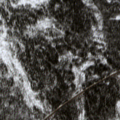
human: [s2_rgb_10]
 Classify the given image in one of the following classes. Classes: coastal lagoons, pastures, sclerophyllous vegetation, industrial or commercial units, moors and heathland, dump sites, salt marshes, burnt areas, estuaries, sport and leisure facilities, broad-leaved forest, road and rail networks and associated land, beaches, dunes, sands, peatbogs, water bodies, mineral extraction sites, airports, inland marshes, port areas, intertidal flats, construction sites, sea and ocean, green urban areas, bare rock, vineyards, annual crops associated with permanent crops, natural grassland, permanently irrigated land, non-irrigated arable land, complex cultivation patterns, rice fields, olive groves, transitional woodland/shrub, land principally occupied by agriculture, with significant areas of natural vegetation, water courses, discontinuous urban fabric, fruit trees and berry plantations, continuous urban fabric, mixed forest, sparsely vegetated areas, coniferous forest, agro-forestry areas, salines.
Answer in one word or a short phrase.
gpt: mixed forest, peatbogs